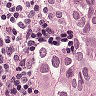
Metastatic tissue present: yes